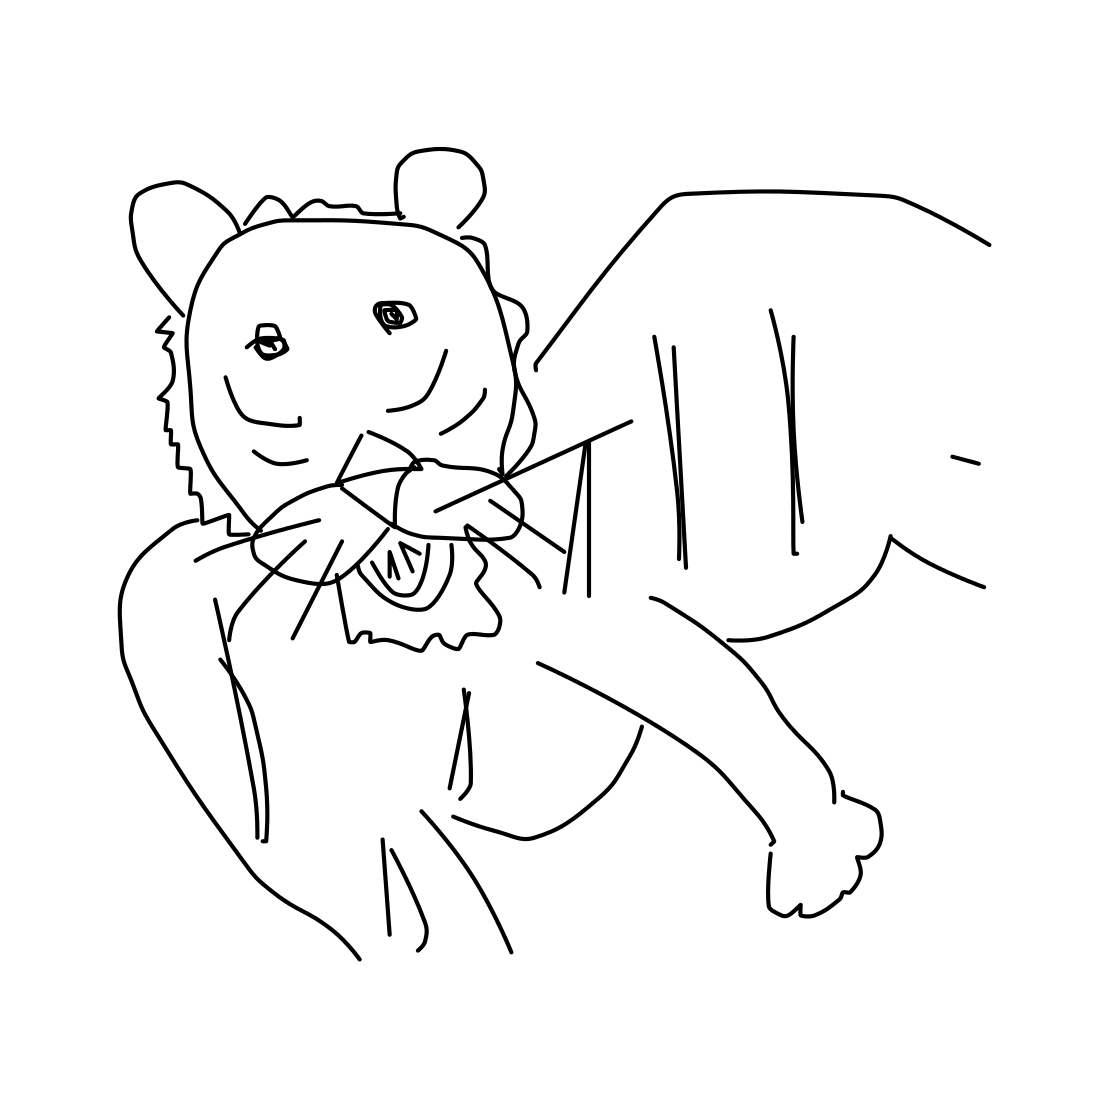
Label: tiger